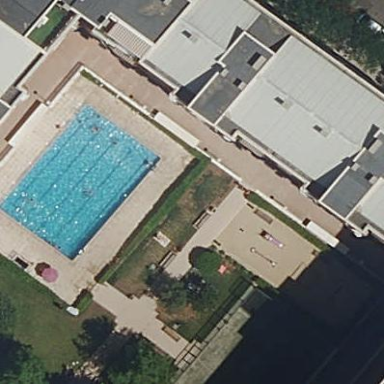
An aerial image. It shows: Swimming pool located in leisure land.